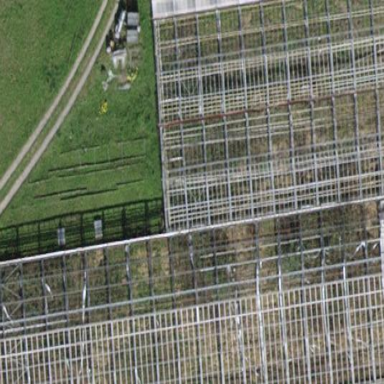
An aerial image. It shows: Area dedicated to greenhouse horticulture.